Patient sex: F
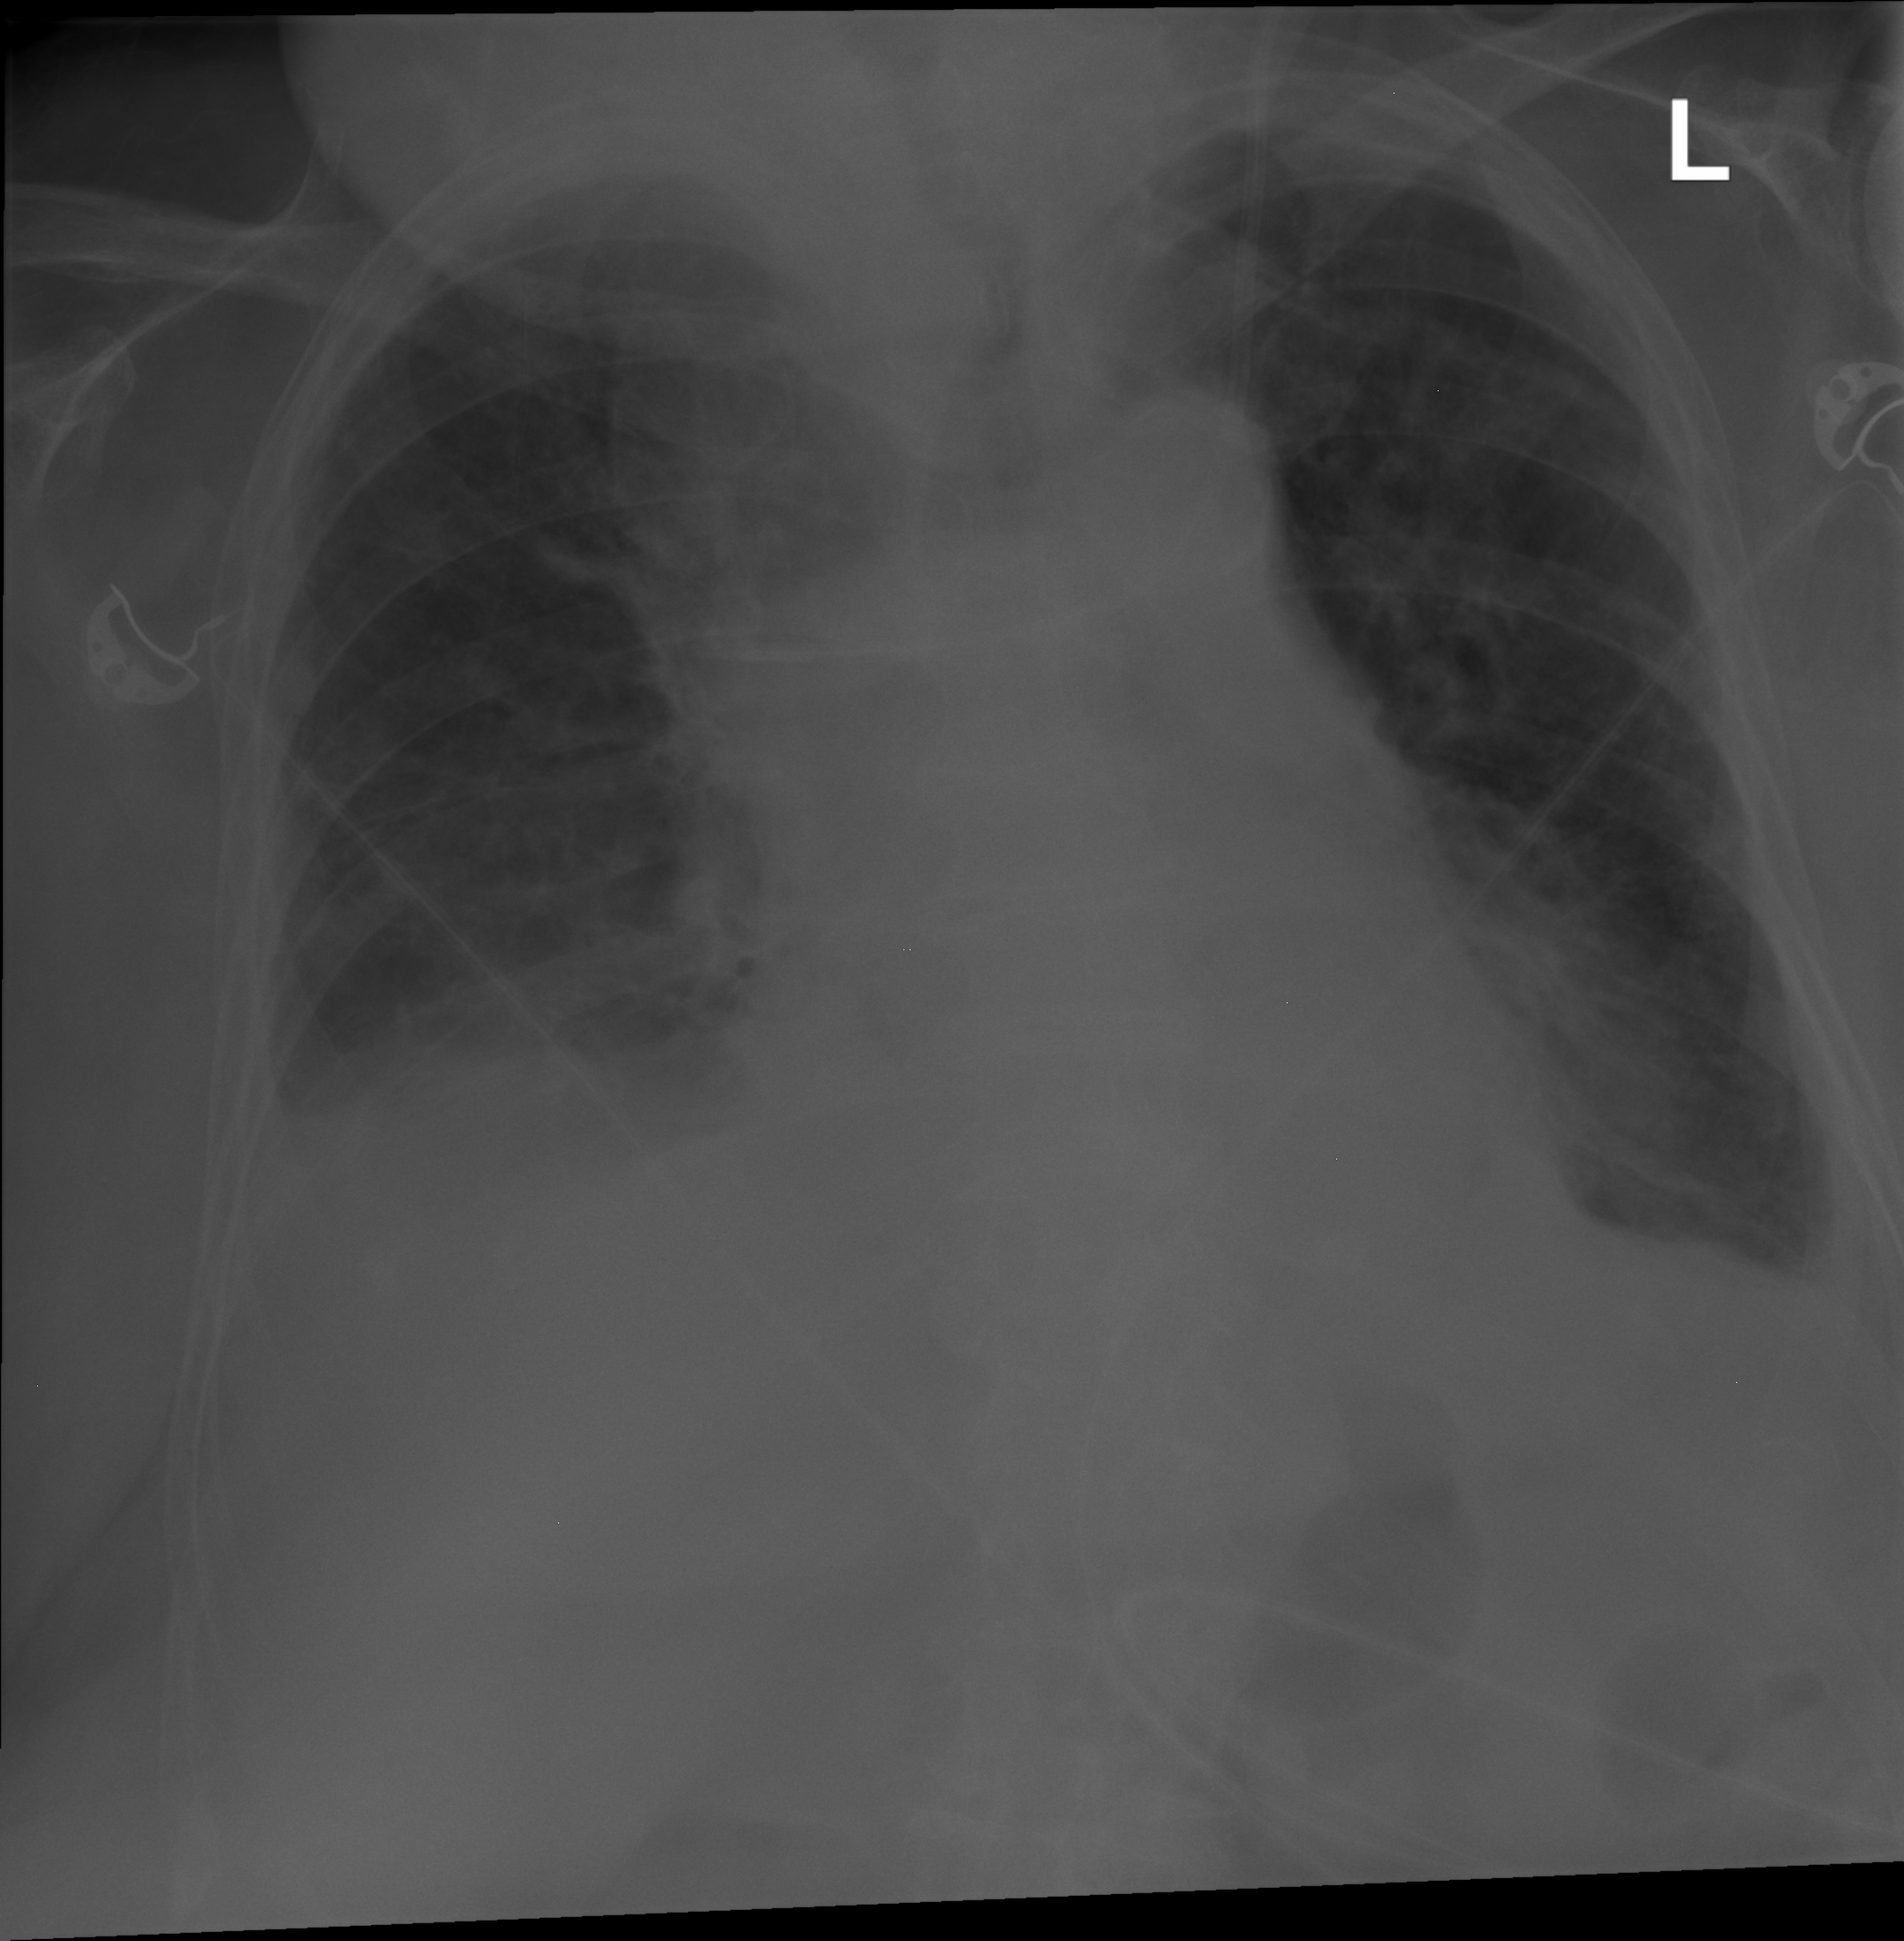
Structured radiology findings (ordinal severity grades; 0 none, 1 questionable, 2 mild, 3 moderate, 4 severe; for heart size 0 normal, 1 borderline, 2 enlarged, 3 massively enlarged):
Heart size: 2
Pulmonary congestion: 2
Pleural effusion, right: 2
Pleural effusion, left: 2
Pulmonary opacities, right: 0
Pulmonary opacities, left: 0
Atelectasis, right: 2
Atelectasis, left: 2